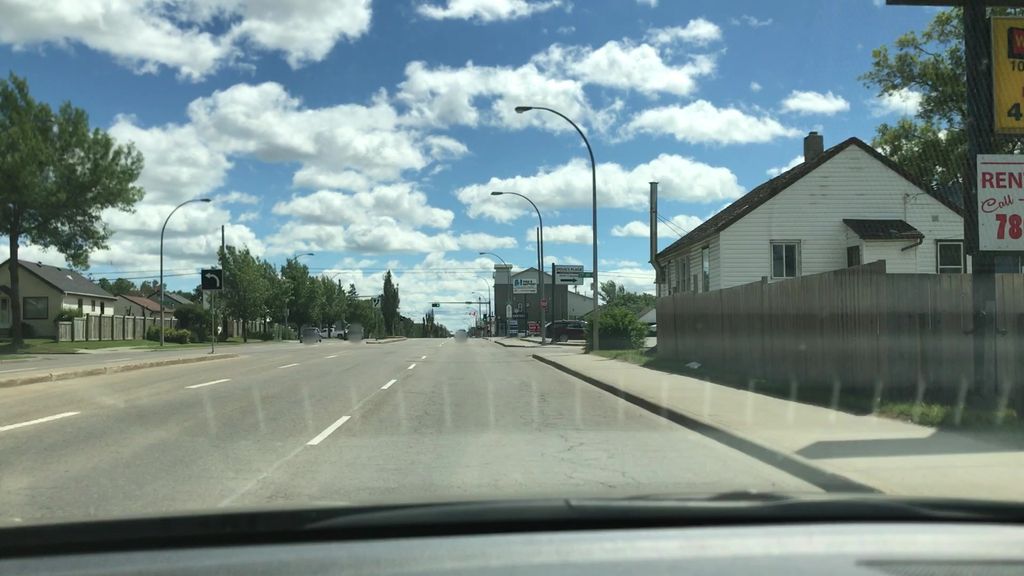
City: edmonton